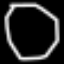
Label: octagon